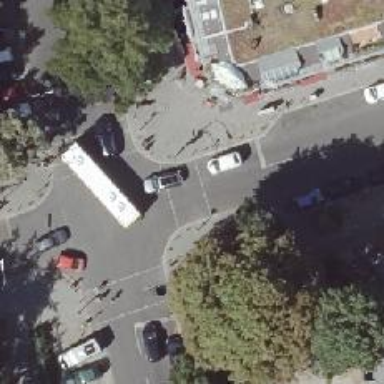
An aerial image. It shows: Road crossing with traffic signals.